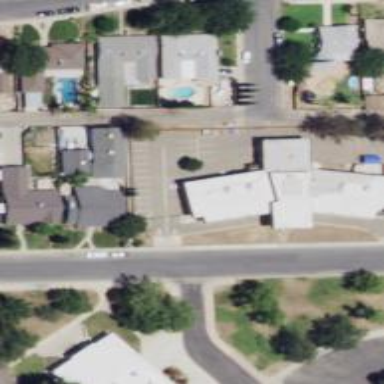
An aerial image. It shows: Commercial property that houses school.